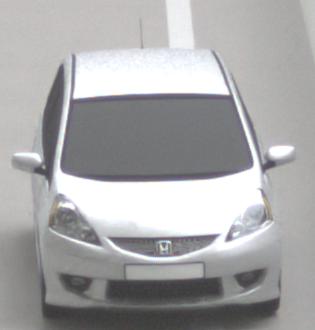
Make: Honda
Model: Jazz 1.2
Detailed model: Jazz (III) (11/08 - 04/11)
Model produced from: 2008/11
Model produced until: 2010/10
Doors: 5
Color: white
Road condition: wet road
Daytime: morning or afternoon
Contrast: low contrast